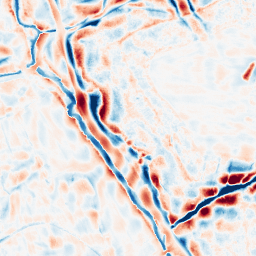
Category: wavelet
Decomposition family: wavelet_biorthogonal
Decomposition parameters: wavelet: bior5.5
level: 4
Upsampling method: quartic
Upsampling parameters: scale: 2
Upsampling scale: 2